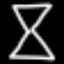
Label: hourglass